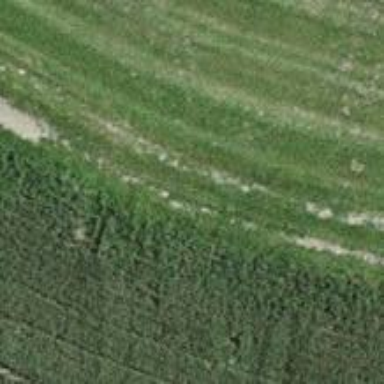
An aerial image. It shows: Grass track.